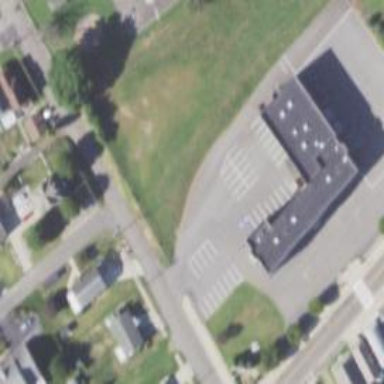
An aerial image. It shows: Parking space is available.